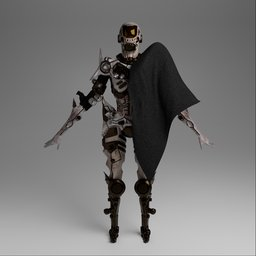
Label: people